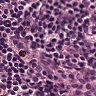
Metastatic tissue present: no